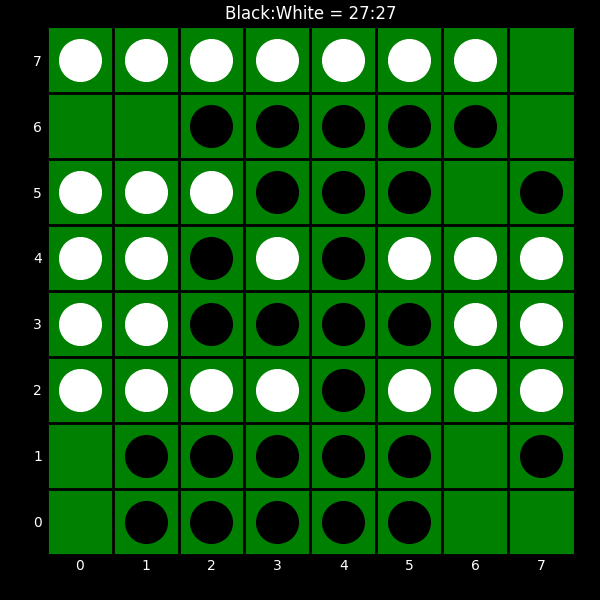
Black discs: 27
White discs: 27